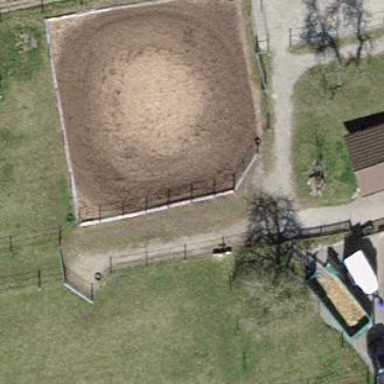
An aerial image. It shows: Fence surrounding equestrian pitch for leisure land activities.